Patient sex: F
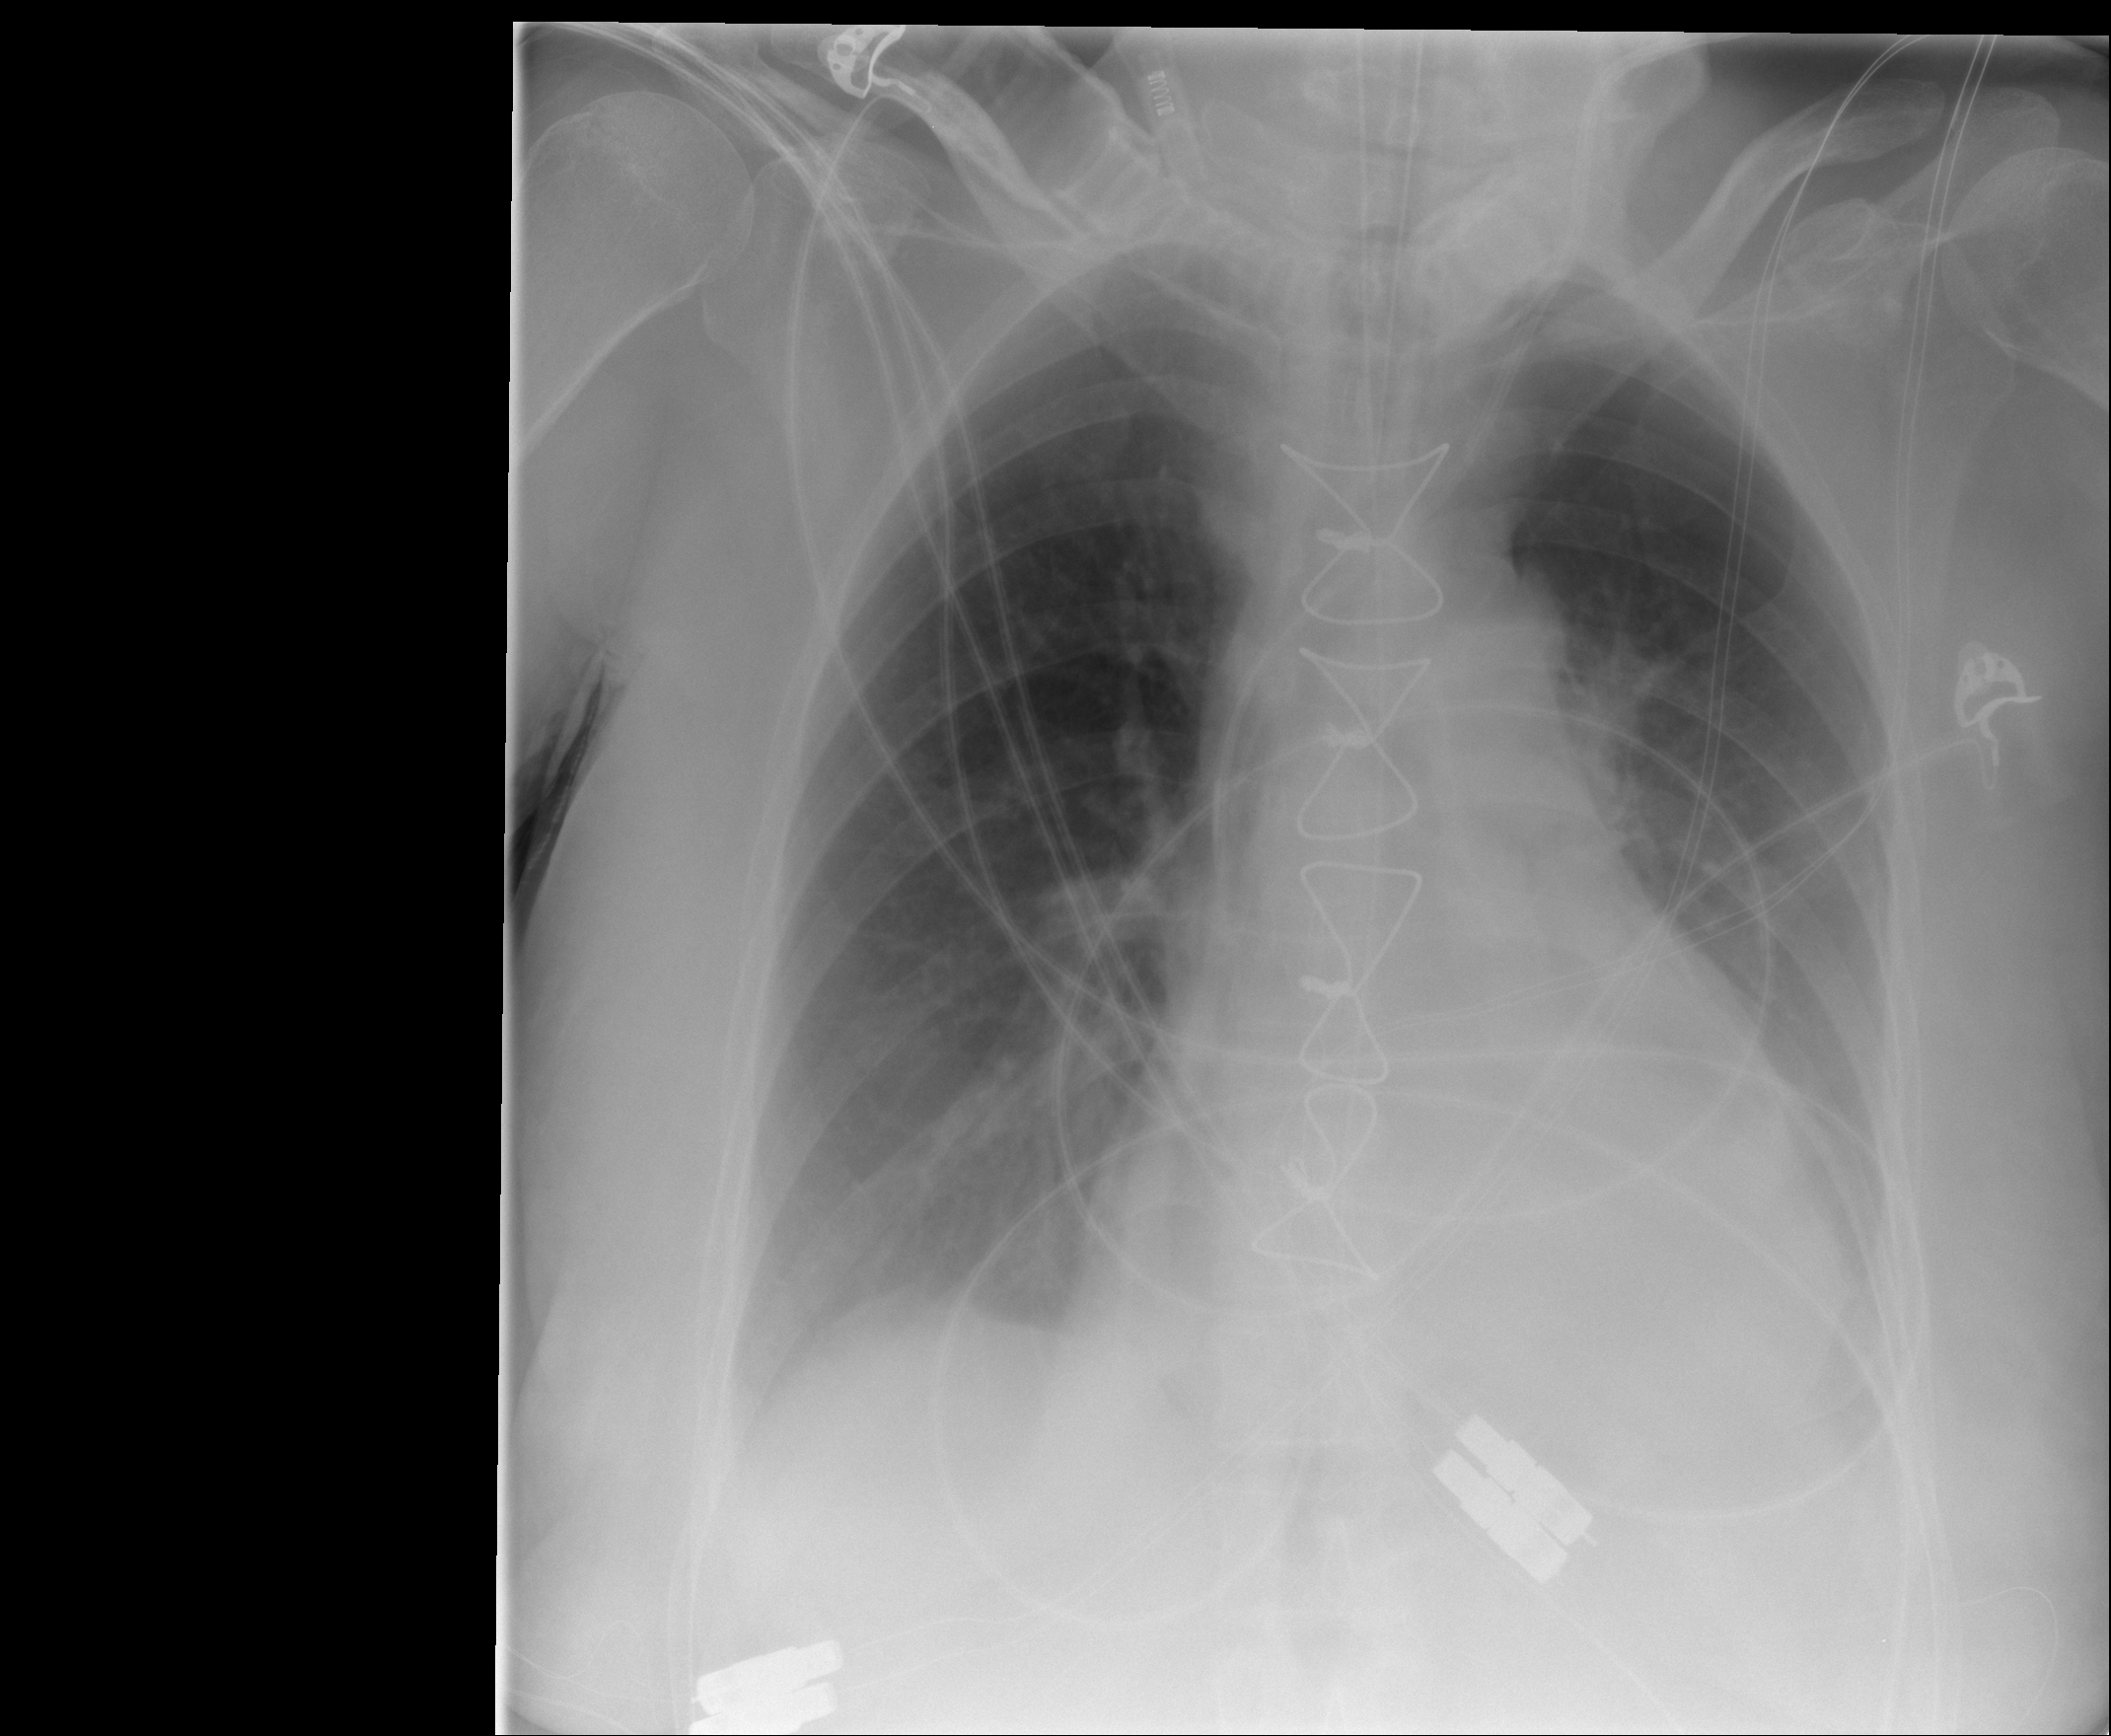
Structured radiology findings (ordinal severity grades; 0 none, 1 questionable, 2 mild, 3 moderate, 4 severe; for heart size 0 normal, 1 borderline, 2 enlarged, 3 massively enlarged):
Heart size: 0
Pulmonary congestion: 0
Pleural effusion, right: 2
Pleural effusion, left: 2
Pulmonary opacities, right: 0
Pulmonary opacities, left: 0
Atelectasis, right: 2
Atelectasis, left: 2